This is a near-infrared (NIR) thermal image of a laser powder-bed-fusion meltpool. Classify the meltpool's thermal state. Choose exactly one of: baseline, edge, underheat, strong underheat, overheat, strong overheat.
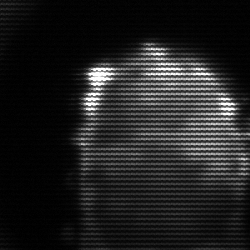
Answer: baseline